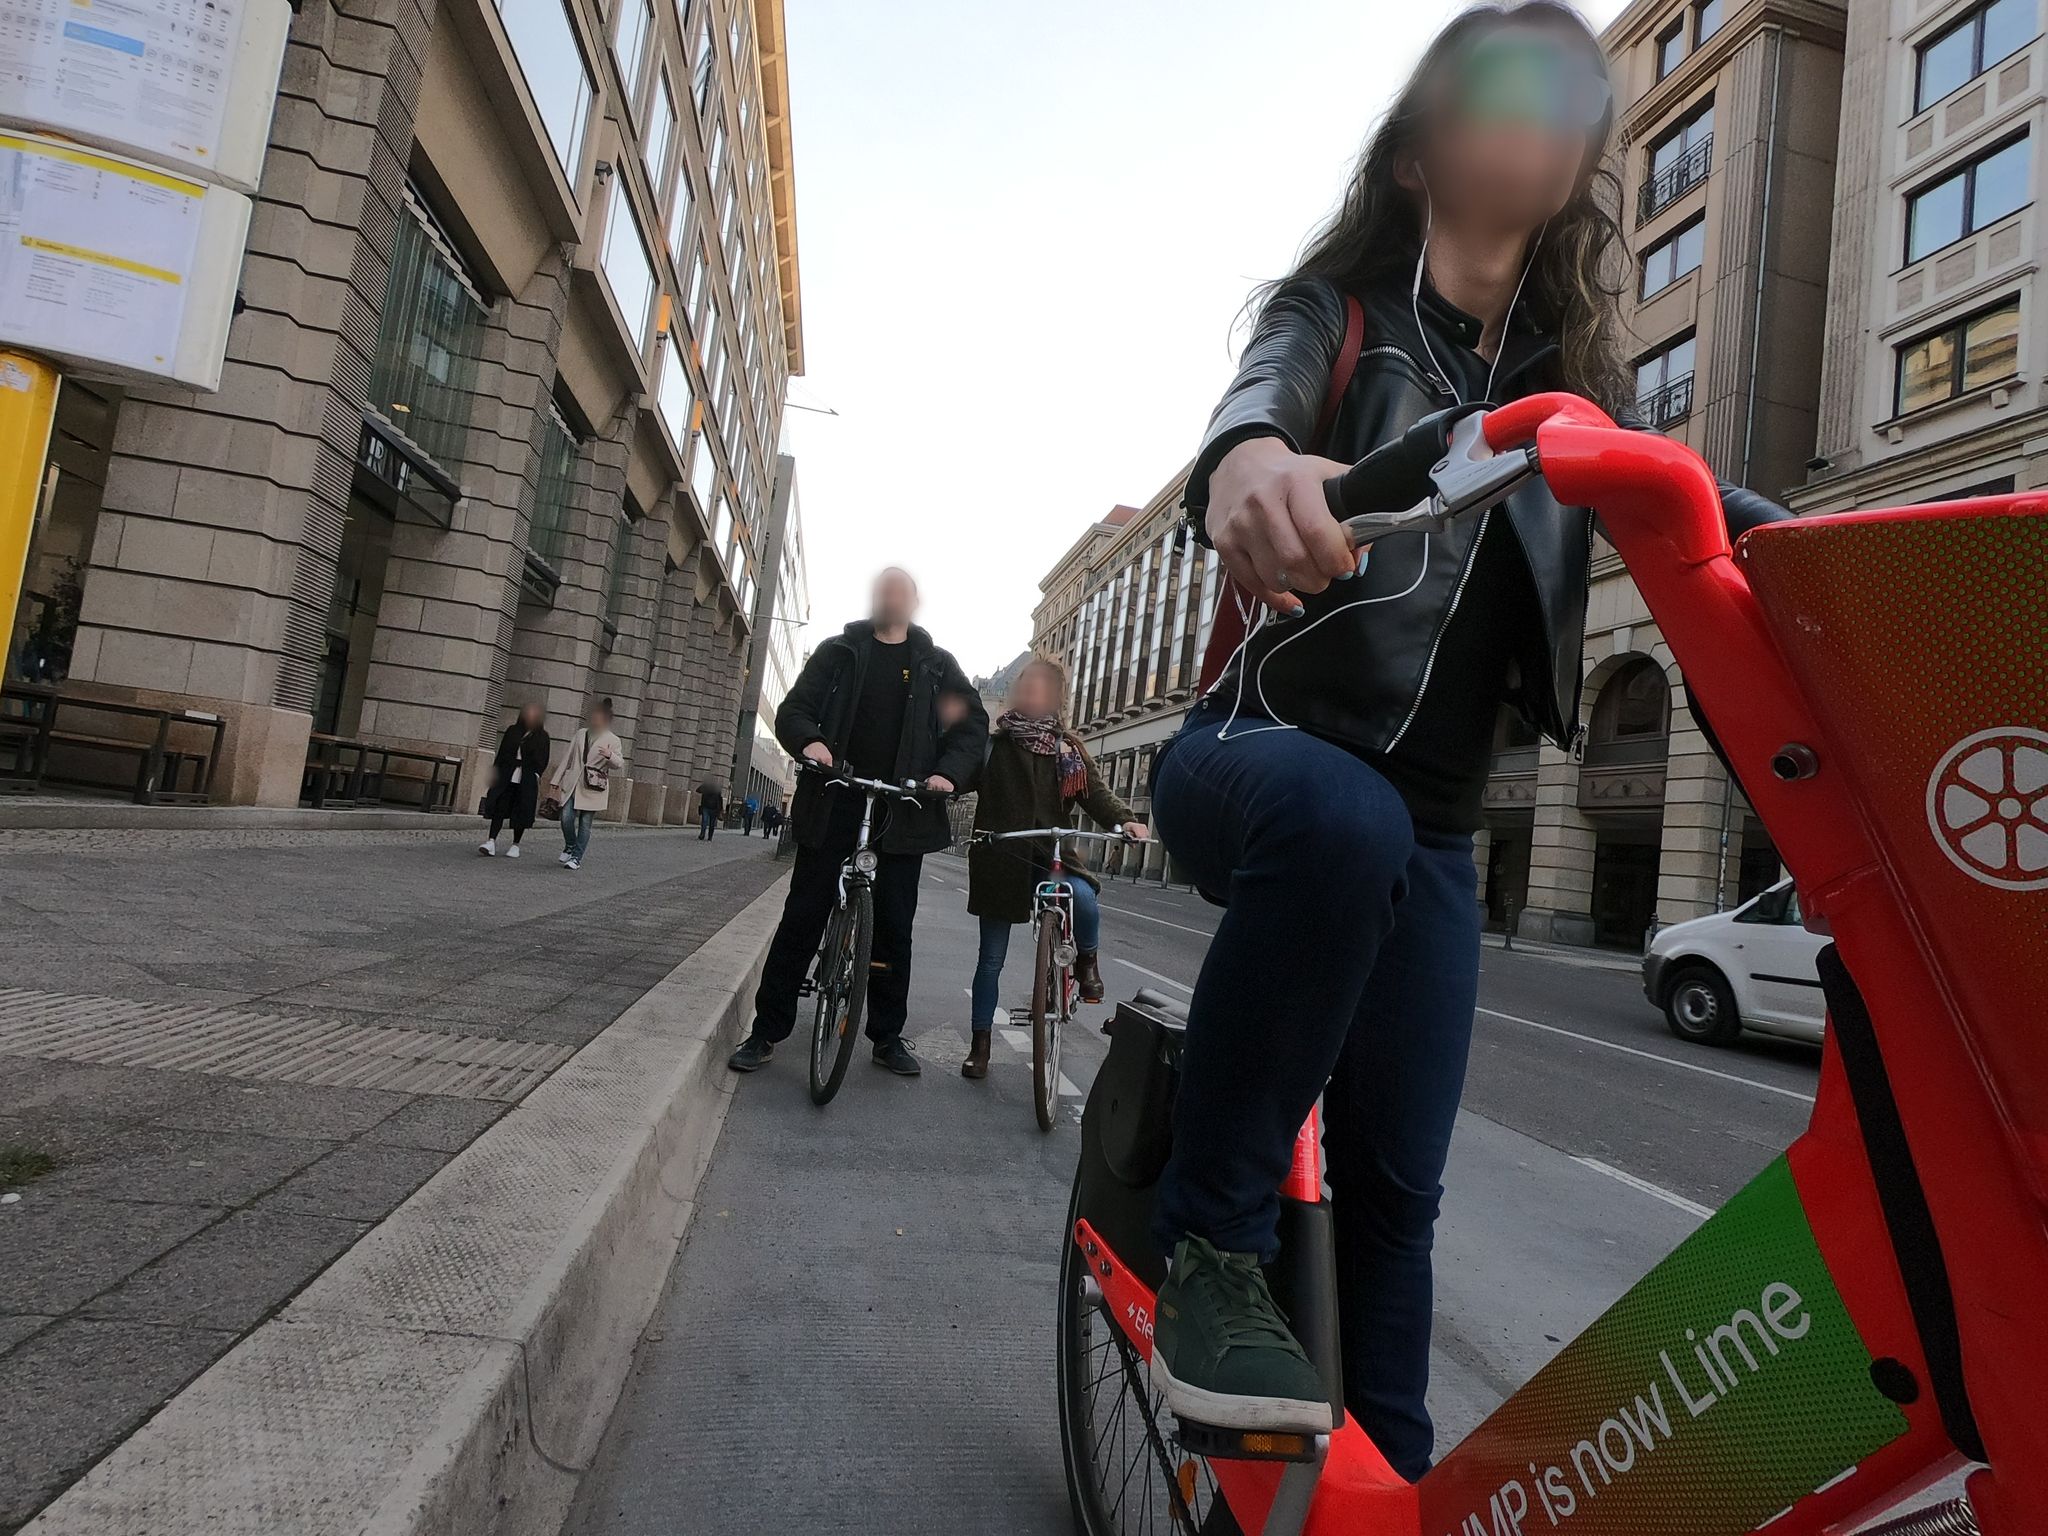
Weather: clear
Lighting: day
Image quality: good
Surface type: walking surface
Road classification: footway
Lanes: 4
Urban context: urban centre
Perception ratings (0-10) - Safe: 7.96, Lively: 9.52, Beautiful: 0.81, Boring: 5.33, Depressing: 0.87, Wealthy: 5.19